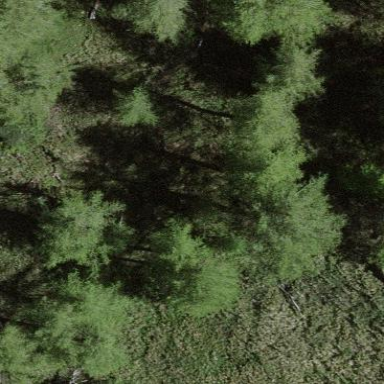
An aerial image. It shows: Forest area.